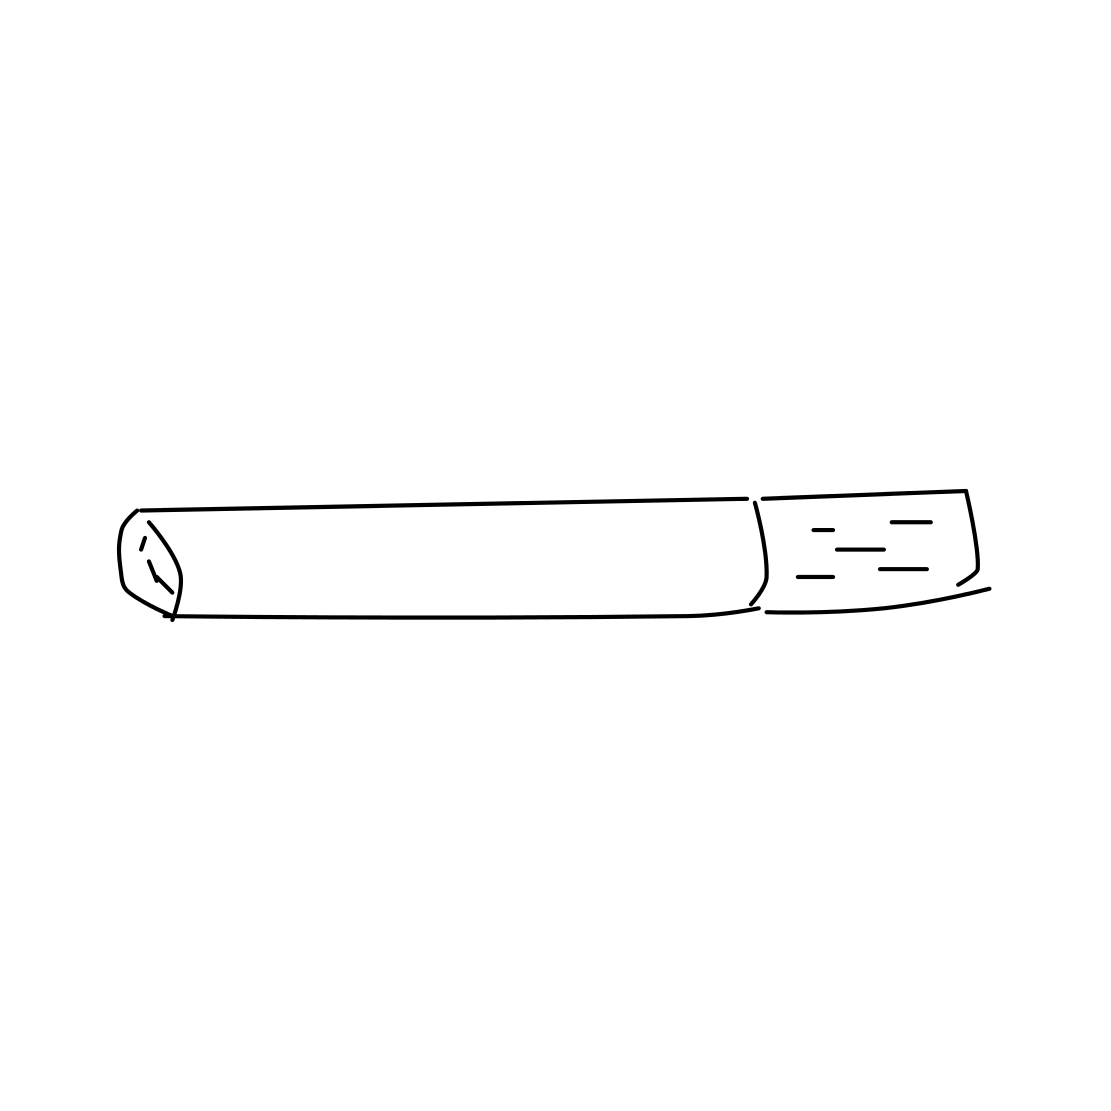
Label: cigarette